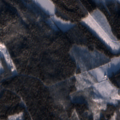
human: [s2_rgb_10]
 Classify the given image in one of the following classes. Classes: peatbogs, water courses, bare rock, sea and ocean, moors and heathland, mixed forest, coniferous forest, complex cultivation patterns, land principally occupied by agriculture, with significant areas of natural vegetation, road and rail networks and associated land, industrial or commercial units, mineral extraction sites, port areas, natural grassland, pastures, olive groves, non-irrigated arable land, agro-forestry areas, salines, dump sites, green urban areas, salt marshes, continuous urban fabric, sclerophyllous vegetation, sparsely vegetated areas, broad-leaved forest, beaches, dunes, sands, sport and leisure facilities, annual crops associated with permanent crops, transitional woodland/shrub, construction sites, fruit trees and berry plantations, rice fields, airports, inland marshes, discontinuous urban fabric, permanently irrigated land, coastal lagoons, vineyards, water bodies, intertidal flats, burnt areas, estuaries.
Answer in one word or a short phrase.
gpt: land principally occupied by agriculture, with significant areas of natural vegetation, coniferous forest, mixed forest, transitional woodland/shrub